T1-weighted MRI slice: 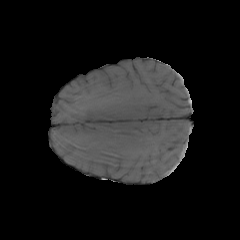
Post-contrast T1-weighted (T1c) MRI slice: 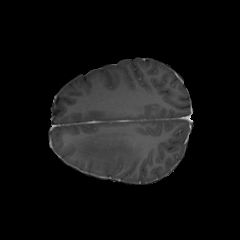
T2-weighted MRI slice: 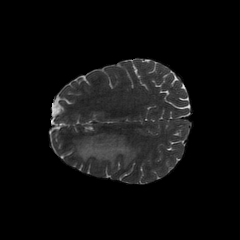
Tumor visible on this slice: yes